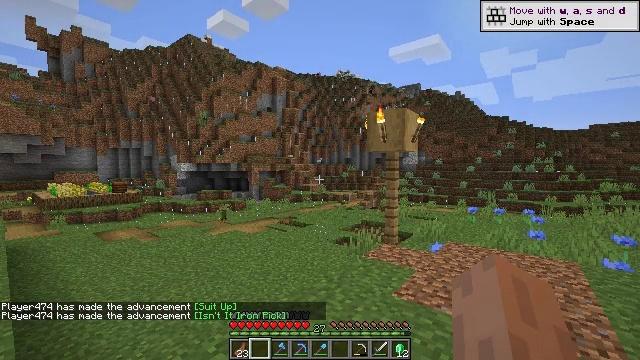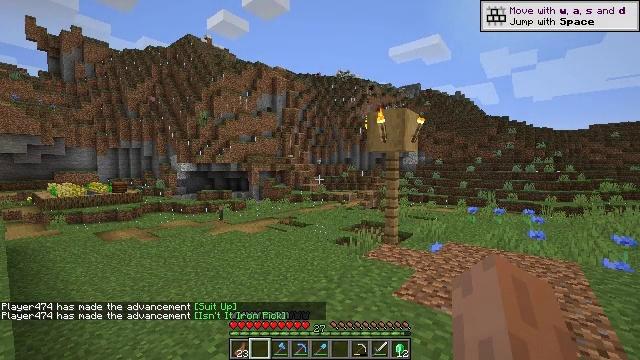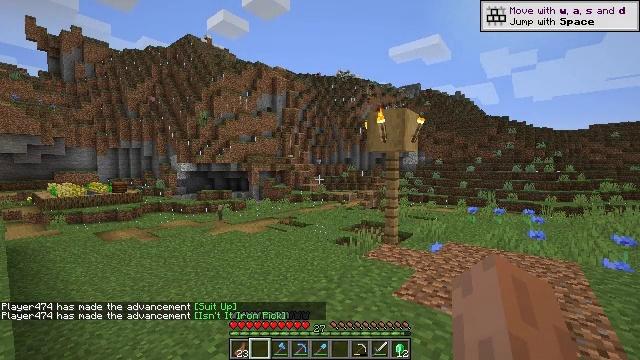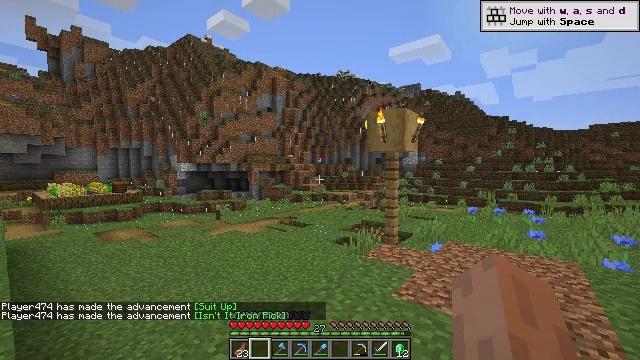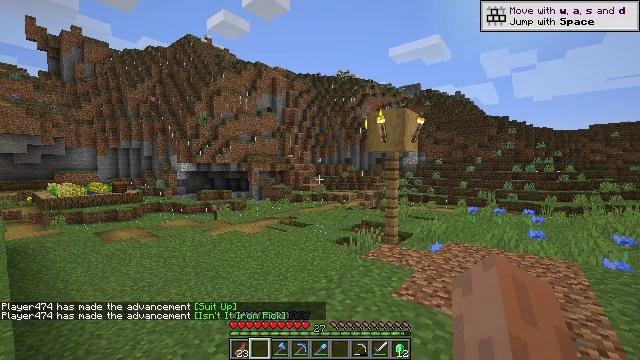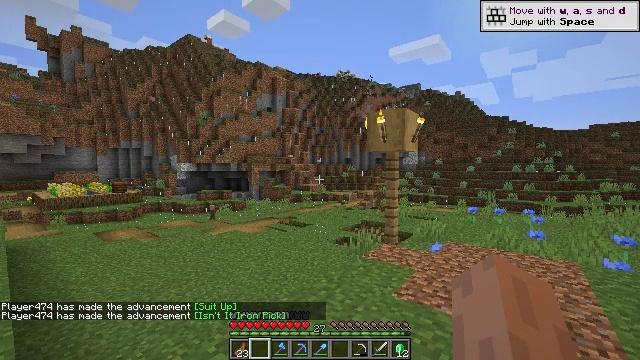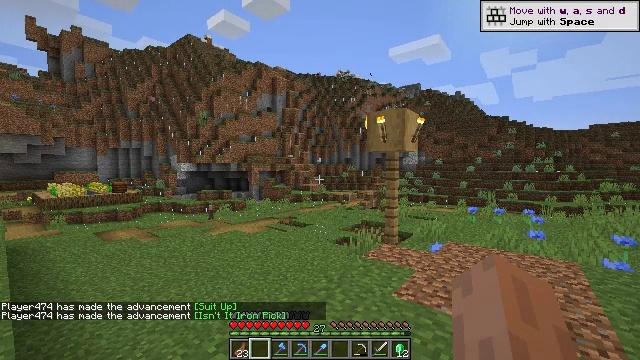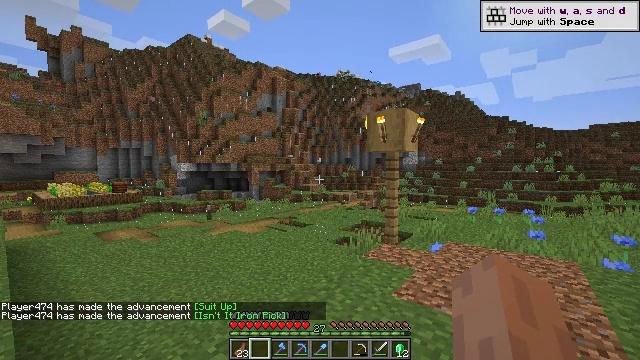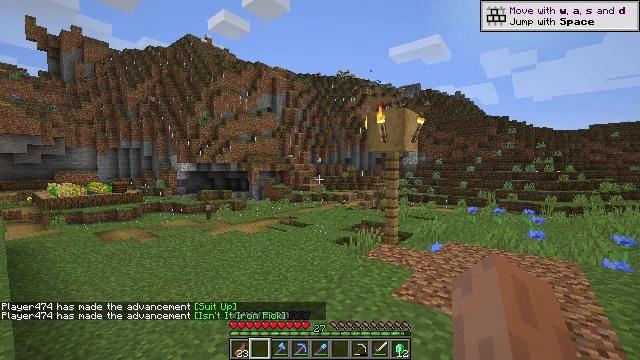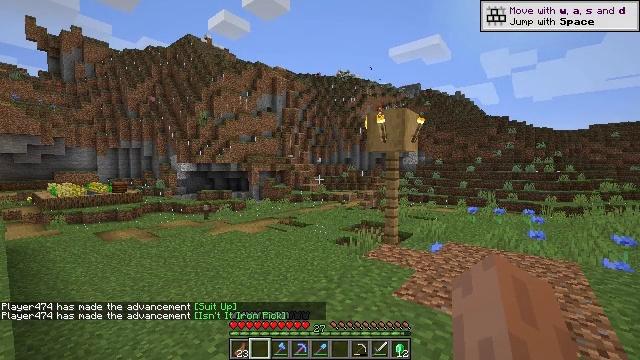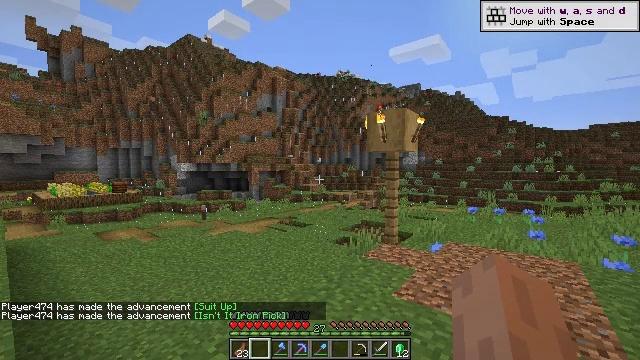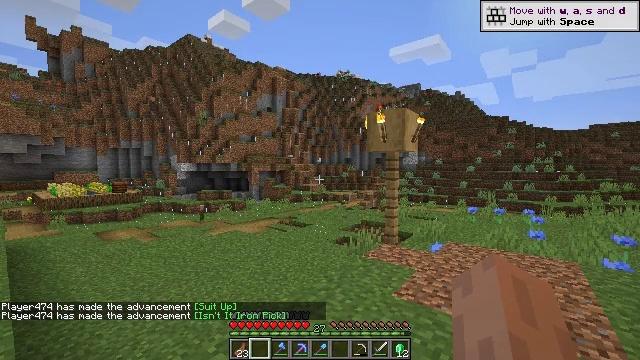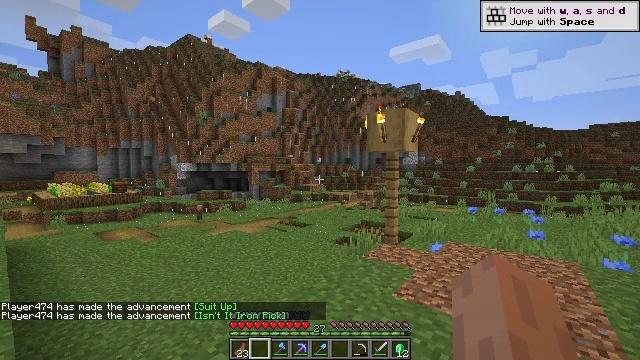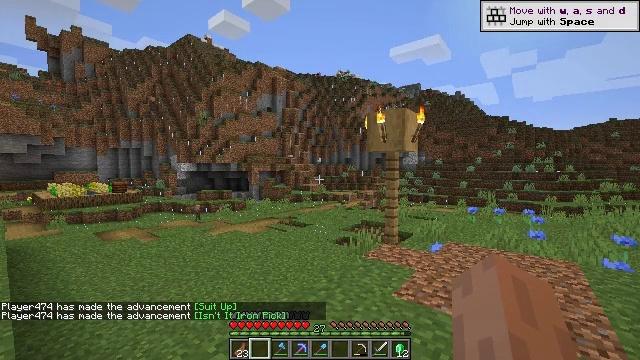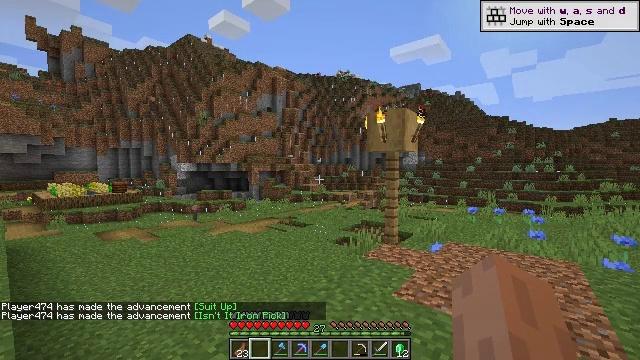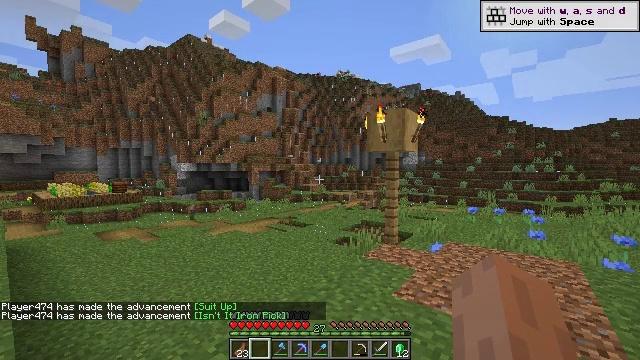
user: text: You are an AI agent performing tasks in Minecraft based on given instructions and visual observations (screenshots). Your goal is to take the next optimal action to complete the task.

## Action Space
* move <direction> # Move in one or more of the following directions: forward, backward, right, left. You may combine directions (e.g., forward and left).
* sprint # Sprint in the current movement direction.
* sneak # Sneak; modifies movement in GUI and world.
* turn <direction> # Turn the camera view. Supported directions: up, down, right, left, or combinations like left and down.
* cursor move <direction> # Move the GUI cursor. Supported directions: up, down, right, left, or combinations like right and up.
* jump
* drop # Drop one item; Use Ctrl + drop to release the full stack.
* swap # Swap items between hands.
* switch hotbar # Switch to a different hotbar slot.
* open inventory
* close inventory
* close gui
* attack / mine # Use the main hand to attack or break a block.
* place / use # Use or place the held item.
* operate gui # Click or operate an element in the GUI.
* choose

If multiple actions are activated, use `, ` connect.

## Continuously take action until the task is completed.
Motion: motion action
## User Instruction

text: Break the orange glazed terracotta with a pickaxe.
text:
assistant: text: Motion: no_op
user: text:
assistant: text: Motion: no_op
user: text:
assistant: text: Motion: no_op
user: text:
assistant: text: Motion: no_op
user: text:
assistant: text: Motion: no_op
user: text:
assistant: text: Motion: no_op
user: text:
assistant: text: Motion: no_op
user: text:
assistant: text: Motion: no_op
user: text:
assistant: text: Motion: no_op
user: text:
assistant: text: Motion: no_op
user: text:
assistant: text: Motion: no_op
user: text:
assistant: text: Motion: no_op
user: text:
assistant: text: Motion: no_op
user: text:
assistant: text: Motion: no_op
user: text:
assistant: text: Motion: no_op
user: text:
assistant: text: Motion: no_op
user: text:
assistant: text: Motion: no_op
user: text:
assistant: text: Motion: no_op
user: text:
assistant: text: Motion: no_op
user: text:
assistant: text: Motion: no_op
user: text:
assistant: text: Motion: no_op
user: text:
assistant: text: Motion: no_op
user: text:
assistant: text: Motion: no_op
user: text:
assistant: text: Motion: no_op
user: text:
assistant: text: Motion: no_op
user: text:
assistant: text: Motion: no_op
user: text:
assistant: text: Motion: no_op
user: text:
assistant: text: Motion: no_op
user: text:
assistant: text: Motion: no_op
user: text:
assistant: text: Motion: no_op